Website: home-depot
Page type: billing-address
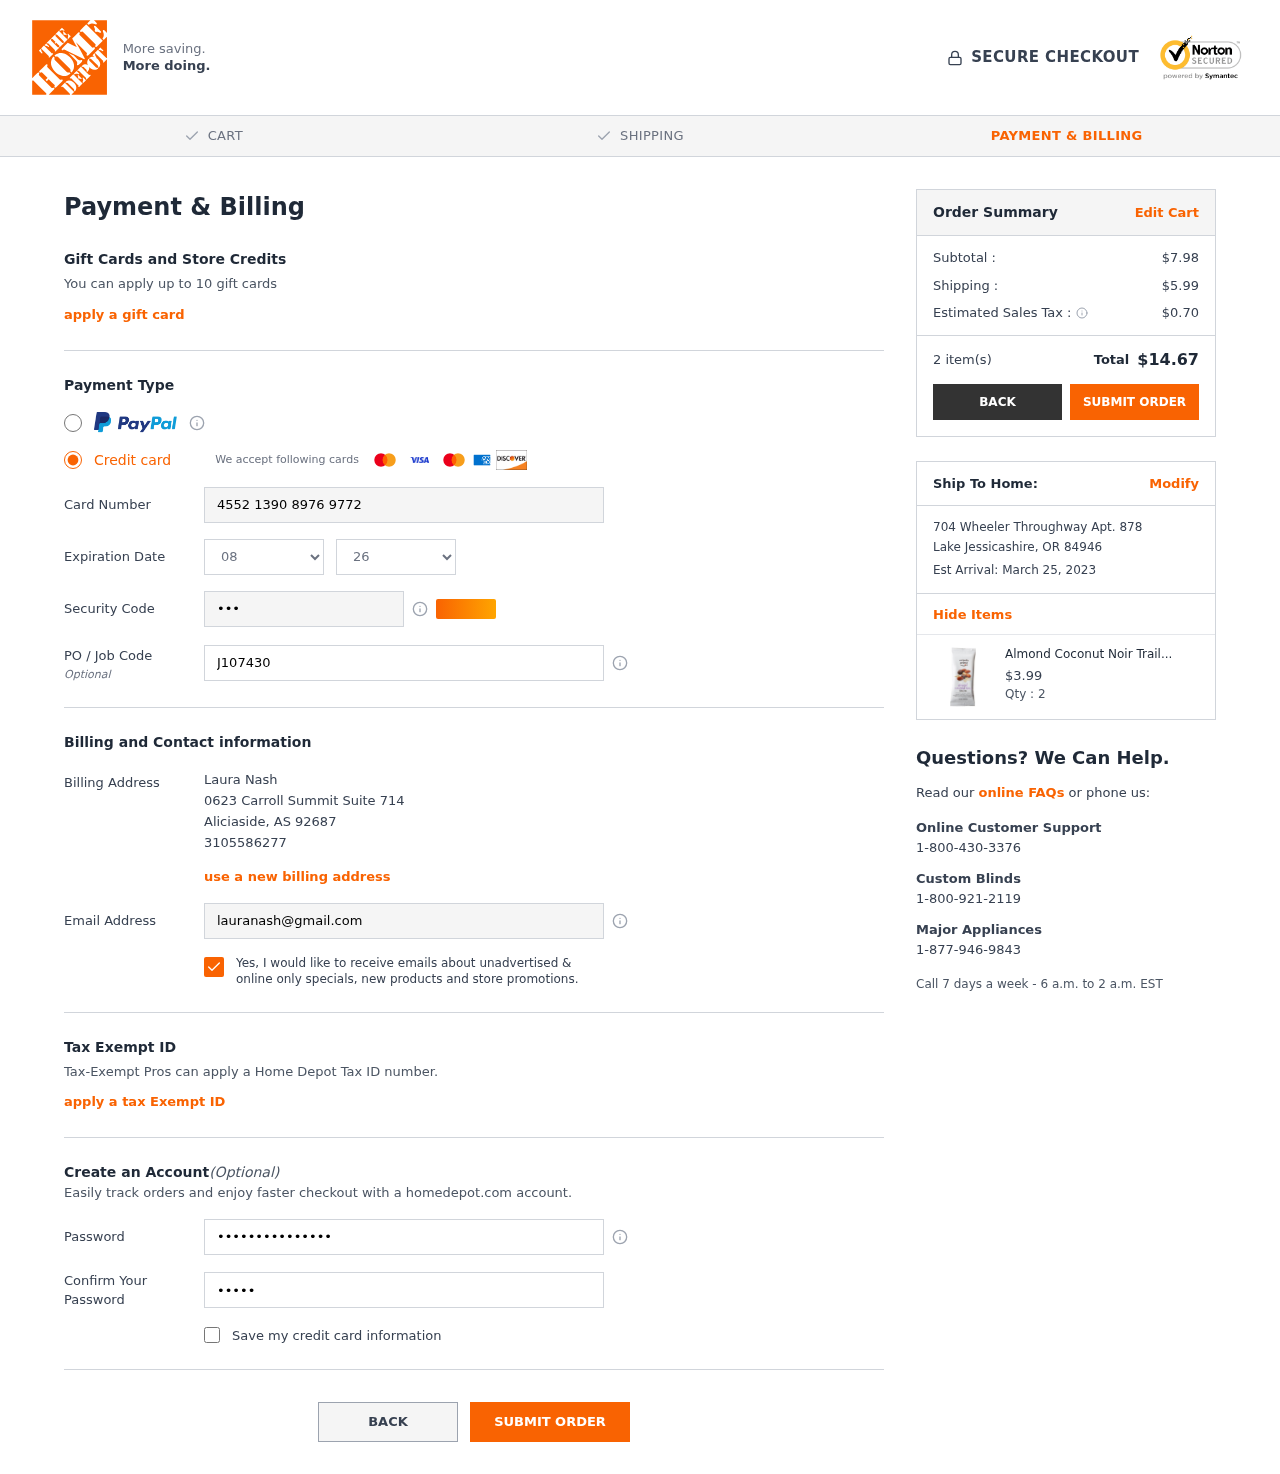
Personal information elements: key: PII_CARD_CVV
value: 852
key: PII_CARD_EXPIRY_MONTH
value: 08
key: PII_CARD_EXPIRY_YEAR
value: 26
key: PII_CARD_NUMBER
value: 4552 1390 8976 9772
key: PII_CITY
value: Aliciaside
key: PII_CITY2
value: Lake Jessicashire
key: PII_EMAIL
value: lauranash@gmail.com
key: PII_FULLNAME
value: Laura Nash
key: PII_JOB_CODE
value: J107430
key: PII_PHONE
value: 3105586277
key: PII_POSTCODE
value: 92687
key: PII_POSTCODE2
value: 84946
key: PII_STATE_ABBR
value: AS
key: PII_STATE_ABBR2
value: OR
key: PII_STREET
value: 0623 Carroll Summit Suite 714
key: PII_STREET2
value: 704 Wheeler Throughway Apt. 878
Product elements: key: PRODUCT1_NAME
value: Almond Coconut Noir Trail Mix Snack Pack, 1.5 oz single serve (Pack of 300)
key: PRODUCT1_PRICE
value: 3.99
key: PRODUCT1_QUANTITY
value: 2
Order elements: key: ORDER_SUBTOTAL
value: $7.98
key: ORDER_SHIPPING_COST
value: $5.99
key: ORDER_TAX
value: $0.70
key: ORDER_NUM_ITEMS
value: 2 item(s)
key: ORDER_TOTAL
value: $14.67
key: ORDER_DELIVERY_DATE
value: Est Arrival: March 25, 2023